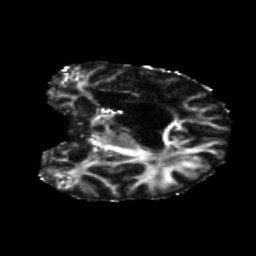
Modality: FA
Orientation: coronal
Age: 31
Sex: female
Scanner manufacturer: siemens
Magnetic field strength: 3 T
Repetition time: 5.25 s
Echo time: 0.08 s